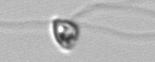
Label: flagellate_morphotype1